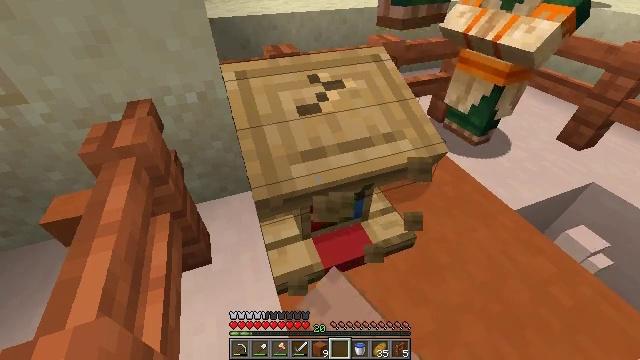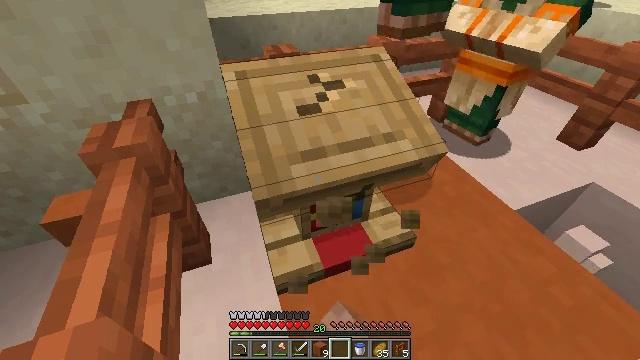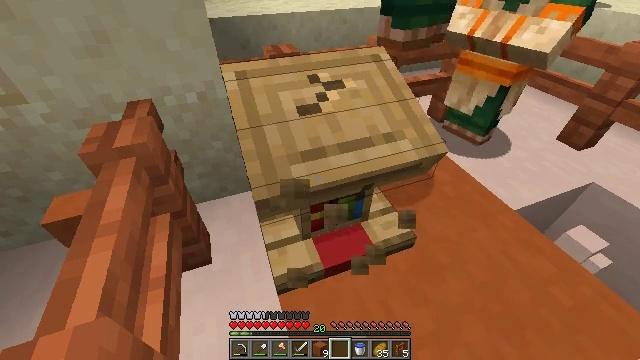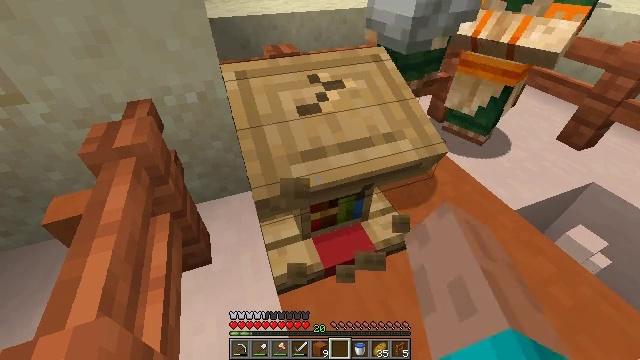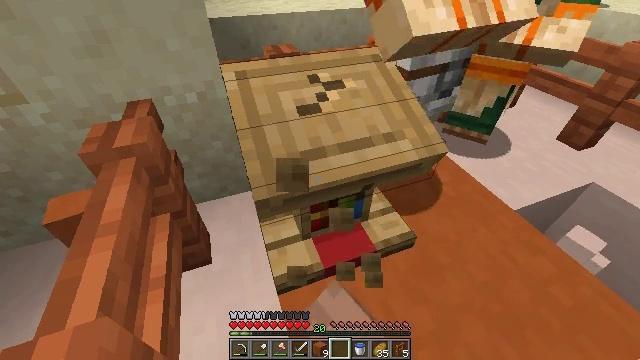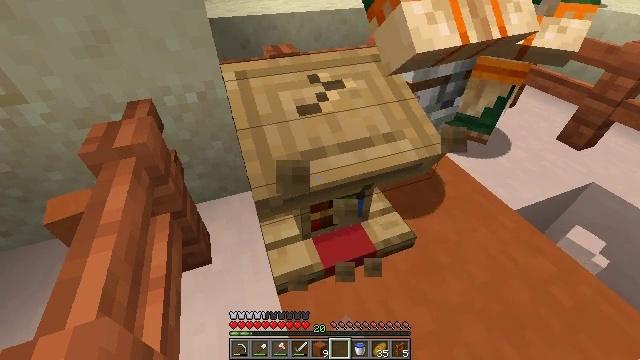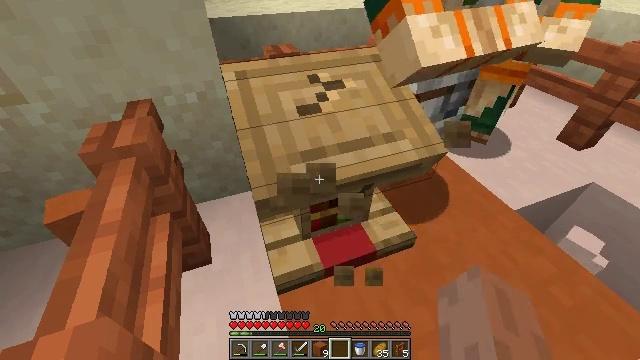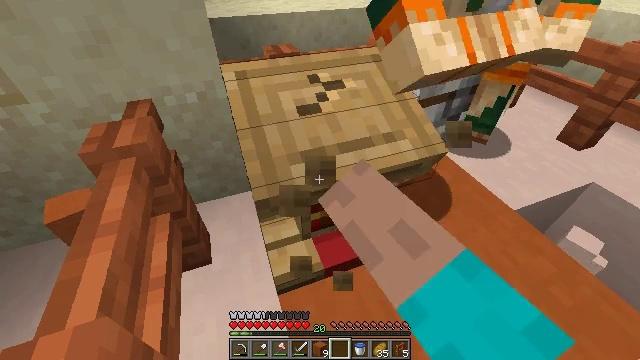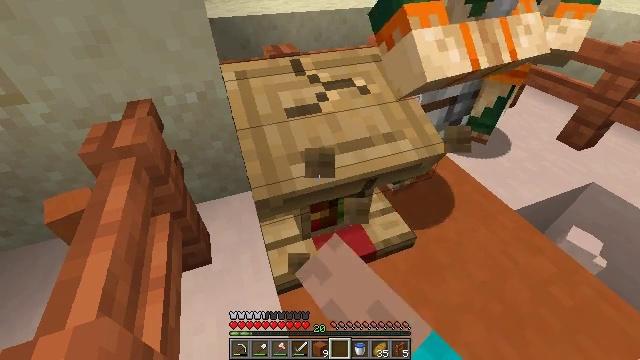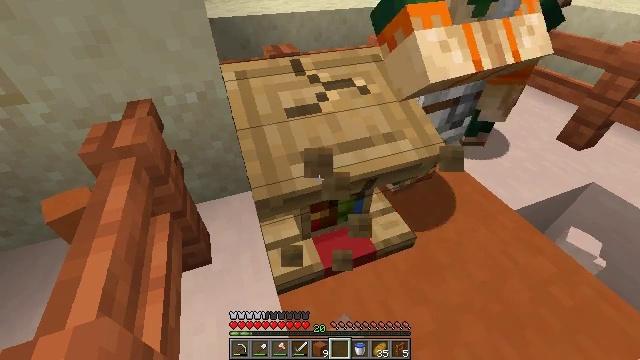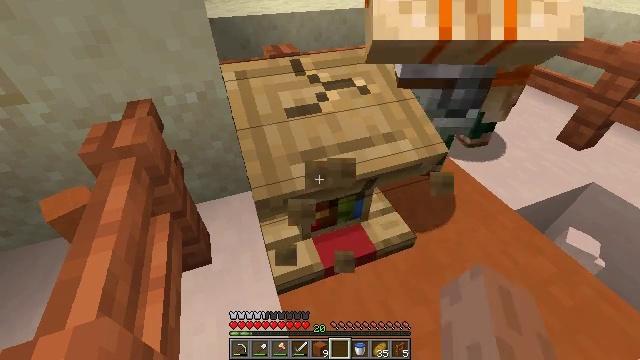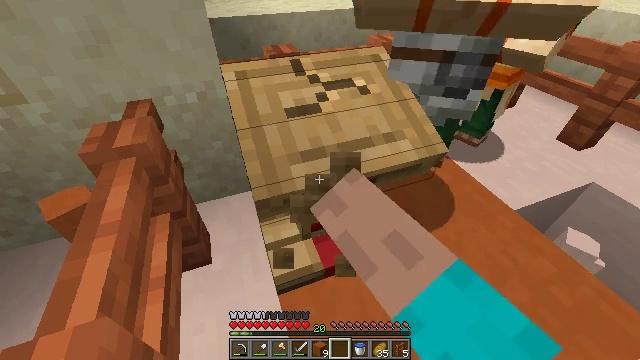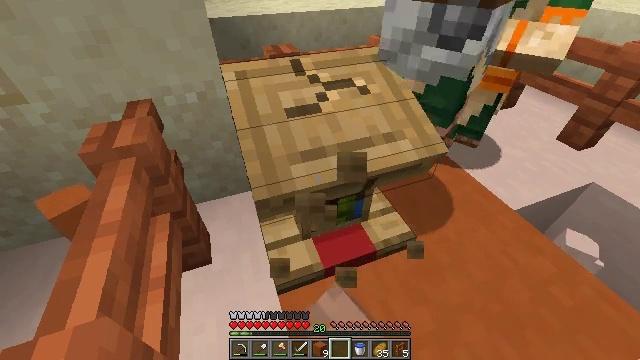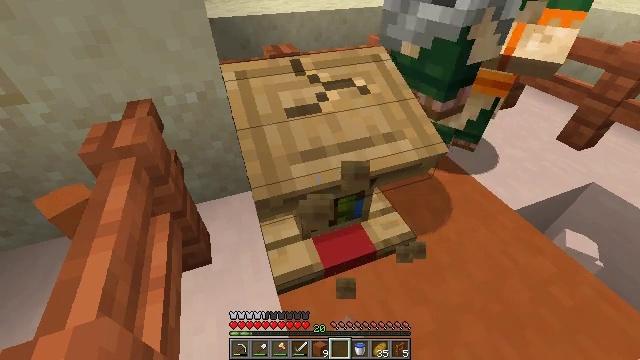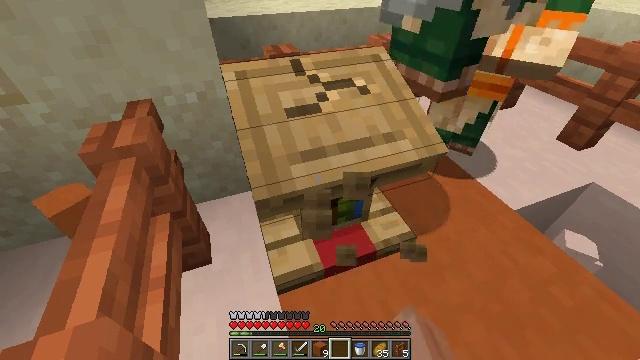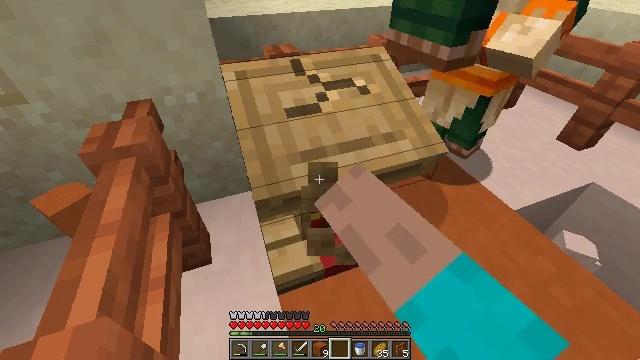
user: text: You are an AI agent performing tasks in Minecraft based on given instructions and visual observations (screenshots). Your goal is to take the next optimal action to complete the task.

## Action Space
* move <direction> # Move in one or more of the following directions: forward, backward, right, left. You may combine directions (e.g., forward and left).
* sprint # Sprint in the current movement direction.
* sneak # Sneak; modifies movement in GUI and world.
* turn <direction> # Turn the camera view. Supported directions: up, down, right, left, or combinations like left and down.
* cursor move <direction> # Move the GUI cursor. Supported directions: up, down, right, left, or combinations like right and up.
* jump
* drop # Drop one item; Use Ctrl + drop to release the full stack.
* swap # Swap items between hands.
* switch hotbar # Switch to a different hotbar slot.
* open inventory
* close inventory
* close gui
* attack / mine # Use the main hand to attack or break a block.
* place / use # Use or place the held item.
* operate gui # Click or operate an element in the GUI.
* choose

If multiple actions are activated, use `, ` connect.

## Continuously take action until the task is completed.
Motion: motion action
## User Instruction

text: Destroy the lectern to reuse it.
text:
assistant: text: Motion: attack / mine
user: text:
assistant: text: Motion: attack / mine
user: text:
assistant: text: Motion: attack / mine
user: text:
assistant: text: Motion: attack / mine
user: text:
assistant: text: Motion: attack / mine
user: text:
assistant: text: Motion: attack / mine
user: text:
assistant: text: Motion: attack / mine
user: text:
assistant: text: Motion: attack / mine
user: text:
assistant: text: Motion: attack / mine
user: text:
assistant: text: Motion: attack / mine
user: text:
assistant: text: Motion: attack / mine
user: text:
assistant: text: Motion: attack / mine
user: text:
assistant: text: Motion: attack / mine
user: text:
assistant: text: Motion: attack / mine
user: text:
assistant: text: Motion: attack / mine
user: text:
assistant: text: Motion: attack / mine
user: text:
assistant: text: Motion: attack / mine
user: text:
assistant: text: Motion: attack / mine
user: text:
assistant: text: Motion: attack / mine
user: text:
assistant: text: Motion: attack / mine
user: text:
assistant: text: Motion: attack / mine
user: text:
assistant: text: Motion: attack / mine
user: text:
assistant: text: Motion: attack / mine
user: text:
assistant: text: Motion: attack / mine
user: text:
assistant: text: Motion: attack / mine
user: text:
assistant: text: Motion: attack / mine
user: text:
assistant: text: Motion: attack / mine
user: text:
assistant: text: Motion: attack / mine
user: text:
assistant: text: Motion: attack / mine
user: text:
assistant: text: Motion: attack / mine